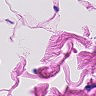
Metastatic tissue present: no